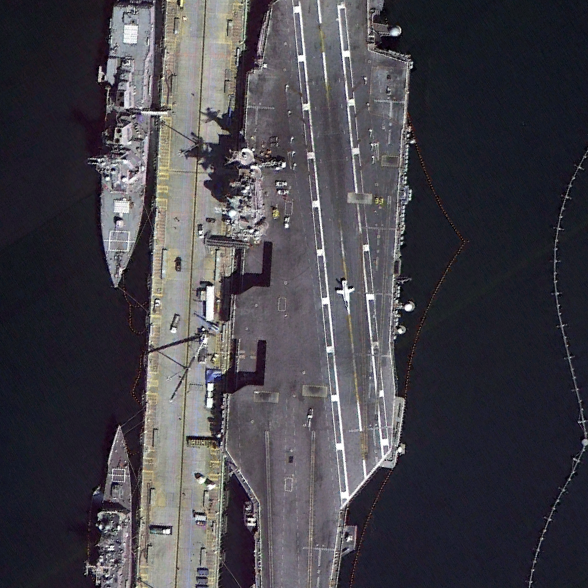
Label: aircraft_carrier